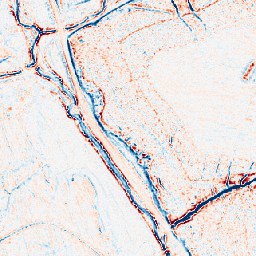
Category: multiscale
Decomposition family: dog_multiscale
Decomposition parameters: sigma_ratio: 1.4
n_scales: 3
base_sigma: 0.5
Upsampling method: area
Upsampling parameters: scale: 4
Upsampling scale: 4